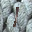
Label: 1